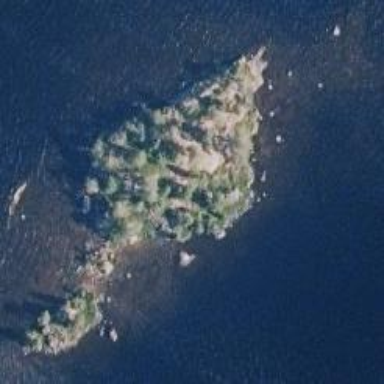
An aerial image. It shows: Islet.